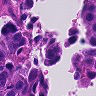
Metastatic tissue present: yes